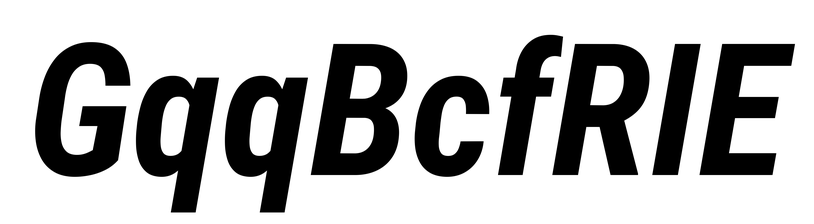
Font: Roboto-Italic_Condensed_Bold_Italic